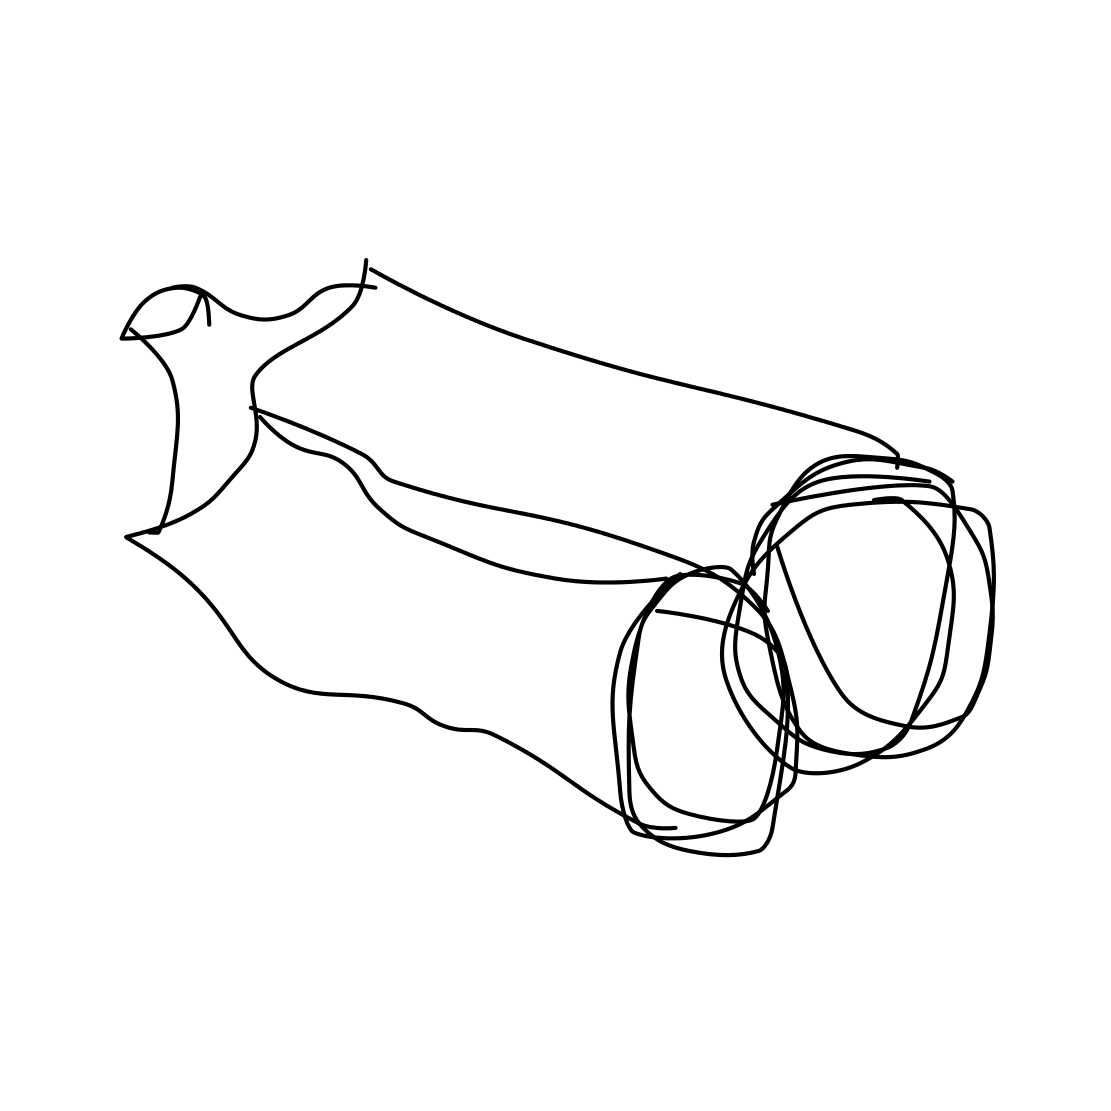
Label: binoculars